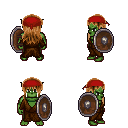
a pixel art fantasy rpg character, male body template, orc, green skin, brown robe, teal pants, brown unkempt hairstyle, red bandana, shield, four views (front, back, left, right), 2x2 character sprite sheet, small pixel art, hard edges, no anti-aliasing